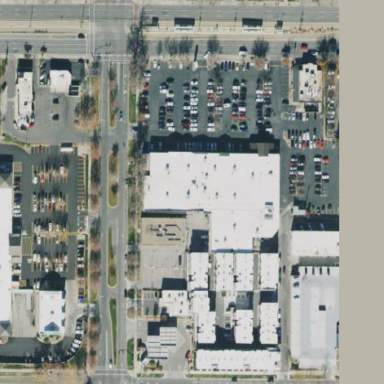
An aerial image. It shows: Retail building.